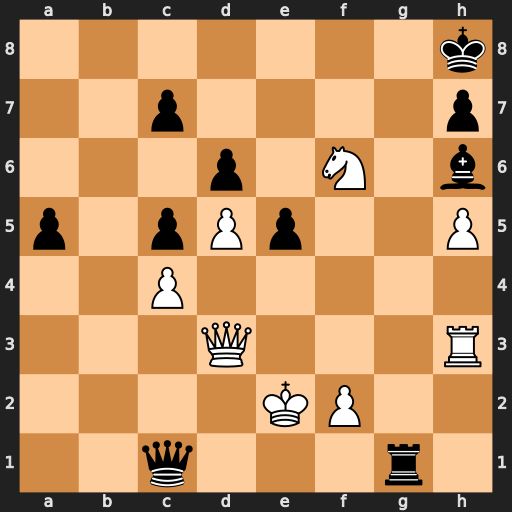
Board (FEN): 7k/2p4p/3p1N1b/p1pPp2P/2P5/3Q3R/4KP2/2q3r1
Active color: w
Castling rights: -
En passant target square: -
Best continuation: Qxh7#